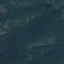
Land use / land cover: Forest